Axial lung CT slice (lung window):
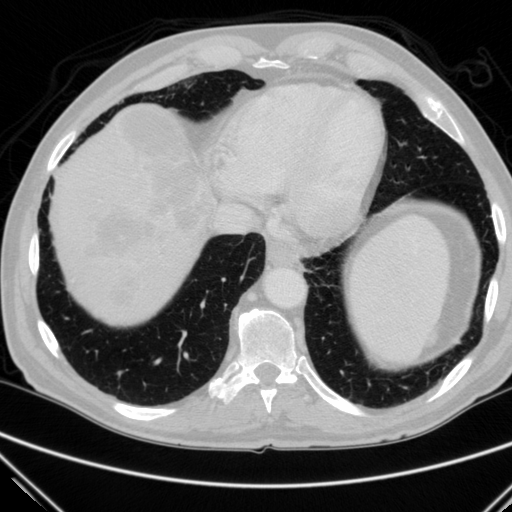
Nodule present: no